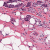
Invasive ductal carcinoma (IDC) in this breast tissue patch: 1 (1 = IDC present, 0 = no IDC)